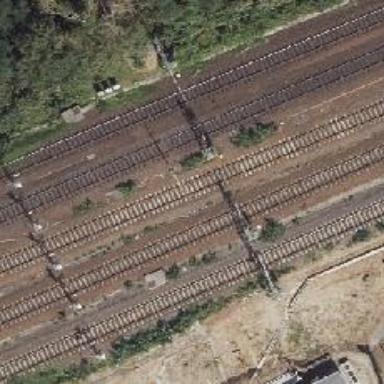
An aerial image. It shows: Railway with electrified contact lines.